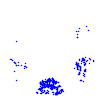
Particle: kaon